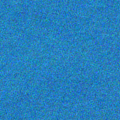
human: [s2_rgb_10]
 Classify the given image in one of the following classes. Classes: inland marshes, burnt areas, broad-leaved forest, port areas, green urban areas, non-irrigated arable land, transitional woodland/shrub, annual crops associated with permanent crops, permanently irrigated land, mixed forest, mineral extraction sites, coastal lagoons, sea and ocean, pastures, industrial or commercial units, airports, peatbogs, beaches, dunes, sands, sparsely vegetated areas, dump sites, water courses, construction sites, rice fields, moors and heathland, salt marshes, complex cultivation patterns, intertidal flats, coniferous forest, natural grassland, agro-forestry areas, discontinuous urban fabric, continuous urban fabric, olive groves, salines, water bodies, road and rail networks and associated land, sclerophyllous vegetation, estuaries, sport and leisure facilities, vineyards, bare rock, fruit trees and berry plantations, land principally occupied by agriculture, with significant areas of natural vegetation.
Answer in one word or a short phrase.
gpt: sea and ocean